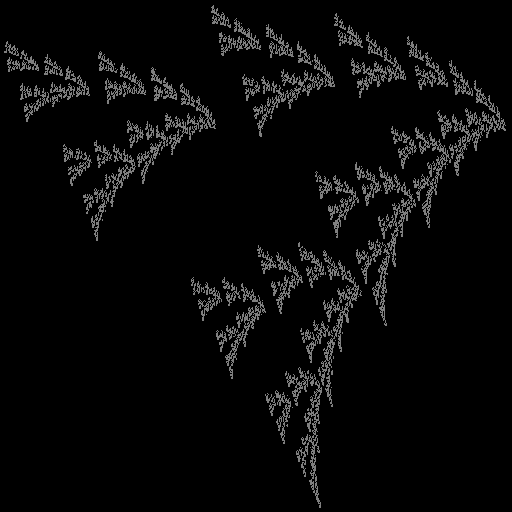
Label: watersprite